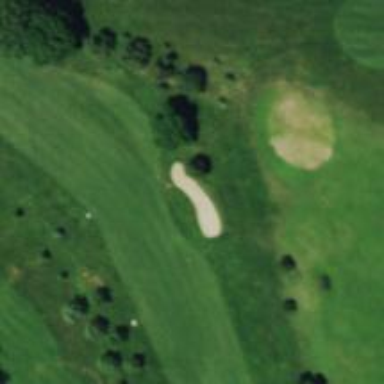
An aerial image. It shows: View of golf hole.